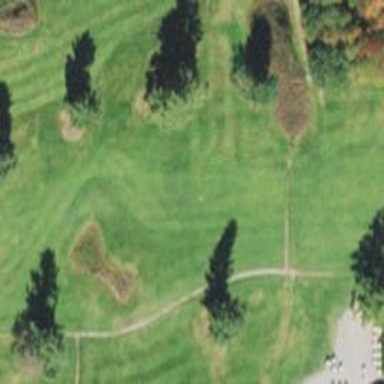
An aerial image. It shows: View of golf hole.